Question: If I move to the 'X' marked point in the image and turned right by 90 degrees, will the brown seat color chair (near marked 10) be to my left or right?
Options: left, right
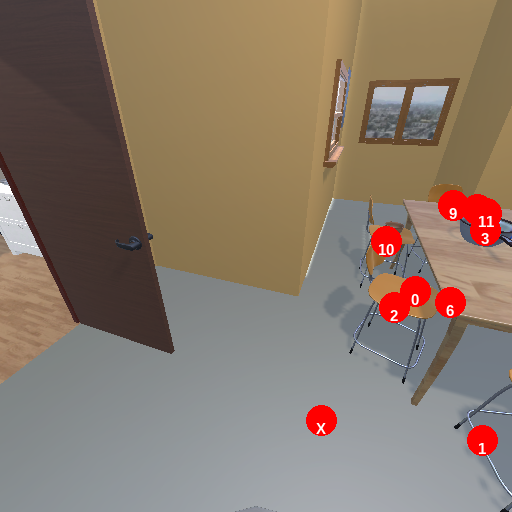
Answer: left